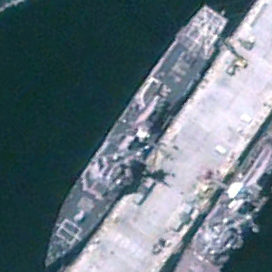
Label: destroyer